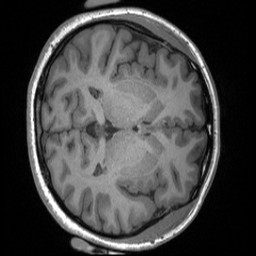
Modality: T1w
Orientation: axial